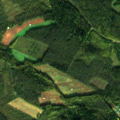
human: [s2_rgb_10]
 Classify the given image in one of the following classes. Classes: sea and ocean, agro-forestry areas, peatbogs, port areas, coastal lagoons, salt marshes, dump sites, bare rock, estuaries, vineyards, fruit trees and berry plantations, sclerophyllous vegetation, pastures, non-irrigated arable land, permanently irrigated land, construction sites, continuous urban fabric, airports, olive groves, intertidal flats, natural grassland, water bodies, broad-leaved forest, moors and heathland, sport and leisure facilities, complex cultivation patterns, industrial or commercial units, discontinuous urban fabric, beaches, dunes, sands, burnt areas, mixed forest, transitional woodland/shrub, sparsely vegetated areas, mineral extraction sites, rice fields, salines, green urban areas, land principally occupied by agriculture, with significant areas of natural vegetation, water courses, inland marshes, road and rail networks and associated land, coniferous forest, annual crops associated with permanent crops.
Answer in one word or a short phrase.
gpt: coniferous forest, mixed forest, transitional woodland/shrub